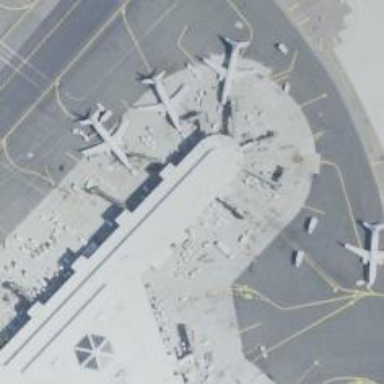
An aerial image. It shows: Airport gate.